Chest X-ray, PA view. Patient: 19 years old, sex F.
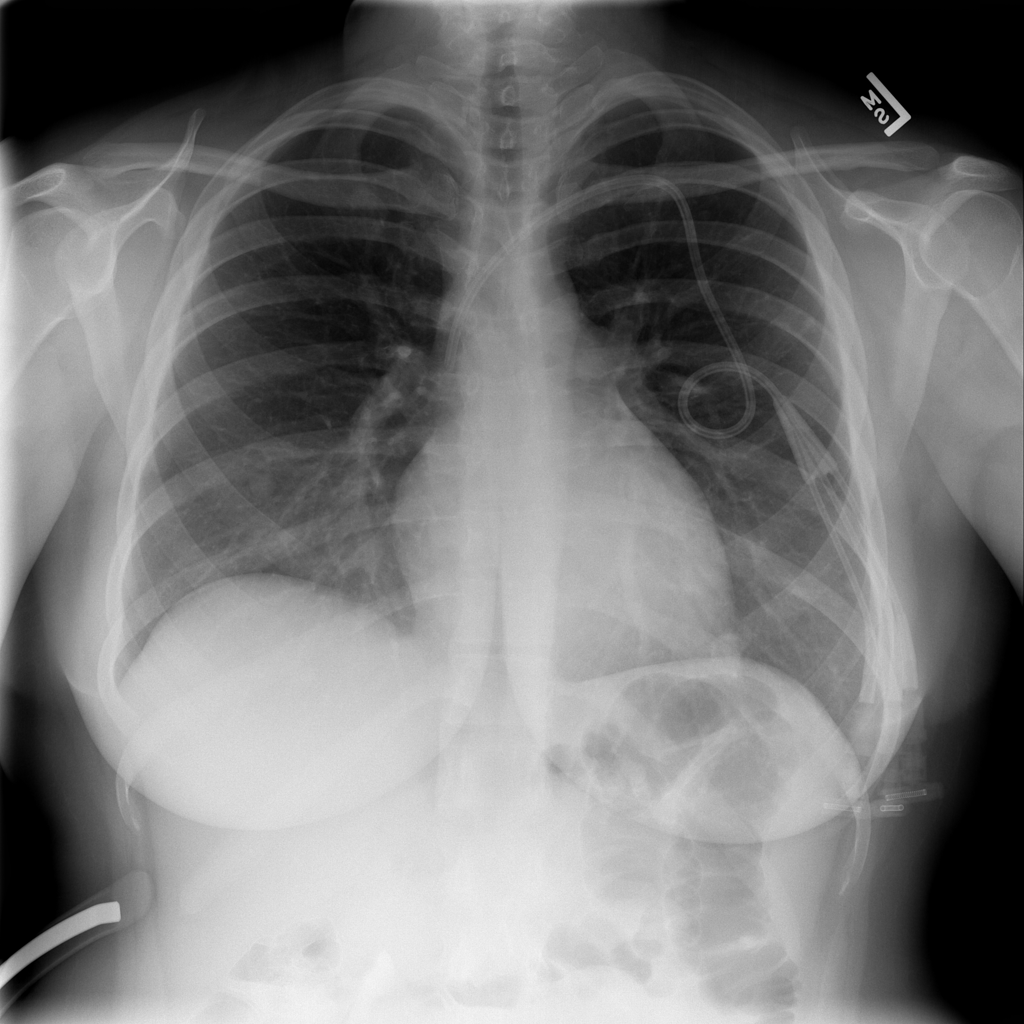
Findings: Nodule